Question: Whenever I start a new application in Visual Studio, it gets created in the middle of the screen. Since i have a small laptop, I have to move it every time.
Is there any way to change the initial application location on the screen?
This is a Monogame Content Project.

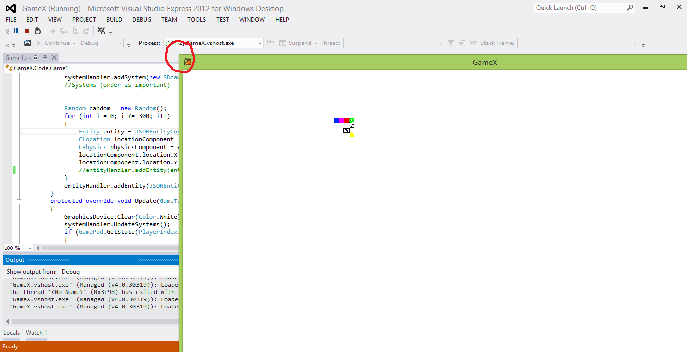
Answer: Under the properties of your form, change the StartPosition to Manual and then set the Location x,y to wherever you want the top corner of the form to be.
For the XNA Monogame project see <URL>
'''
using System;
using System.Collections.Generic;
using System.Linq;
using System.Text;
using Microsoft.Xna.Framework;
namespace MonoGameExtensions {
public static class GameWindowExtensions {
public static void SetPosition(this GameWindow window, Point position) {
OpenTK.GameWindow OTKWindow = GetForm(window);
if (OTKWindow != null) {
OTKWindow.X = position.X;
OTKWindow.Y = position.Y;
}
}
public static OpenTK.GameWindow GetForm(this GameWindow gameWindow) {
Type type = typeof(OpenTKGameWindow);
System.Reflection.FieldInfo field = type.GetField("window", System.Reflection.BindingFlags.NonPublic | System.Reflection.BindingFlags.Instance);
if (field != null)
return field.GetValue(gameWindow) as OpenTK.GameWindow;
return null;
}
}
}
'''